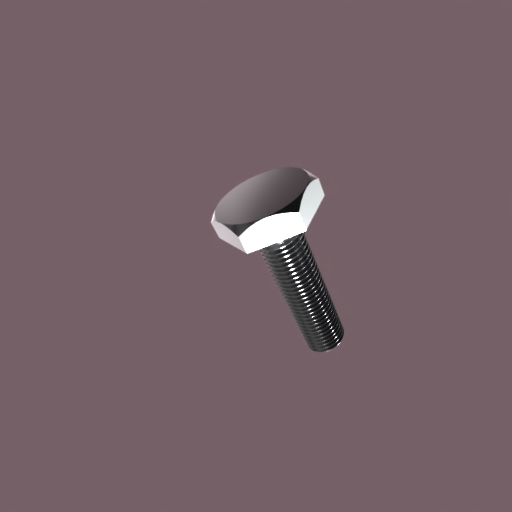
Label: bolt